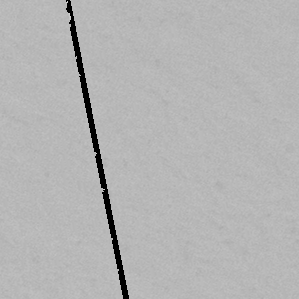
Label: frost